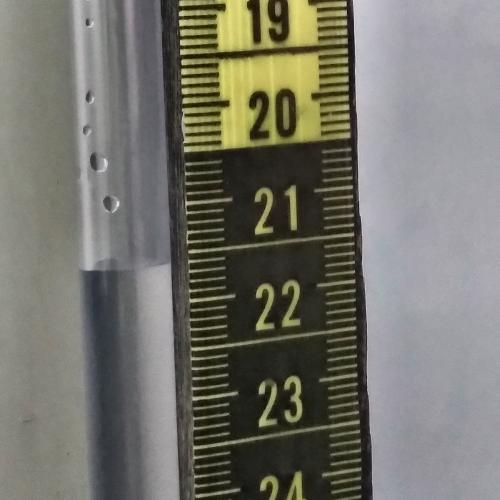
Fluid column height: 21.6 cm